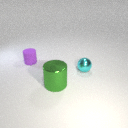
small cyan metal sphere to the right of large green metal cylinder